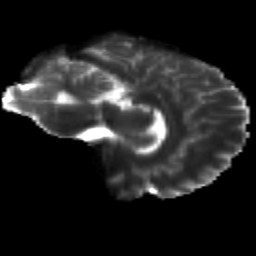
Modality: T2w
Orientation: sagittal
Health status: healthy
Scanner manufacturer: siemens
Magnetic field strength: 3 T
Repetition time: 12 s
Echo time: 0.092 s